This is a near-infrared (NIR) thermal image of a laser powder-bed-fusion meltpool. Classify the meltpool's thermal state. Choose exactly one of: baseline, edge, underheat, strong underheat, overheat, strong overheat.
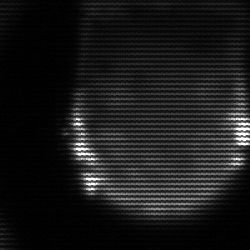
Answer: edge